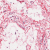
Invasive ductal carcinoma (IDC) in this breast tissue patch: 0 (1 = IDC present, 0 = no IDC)